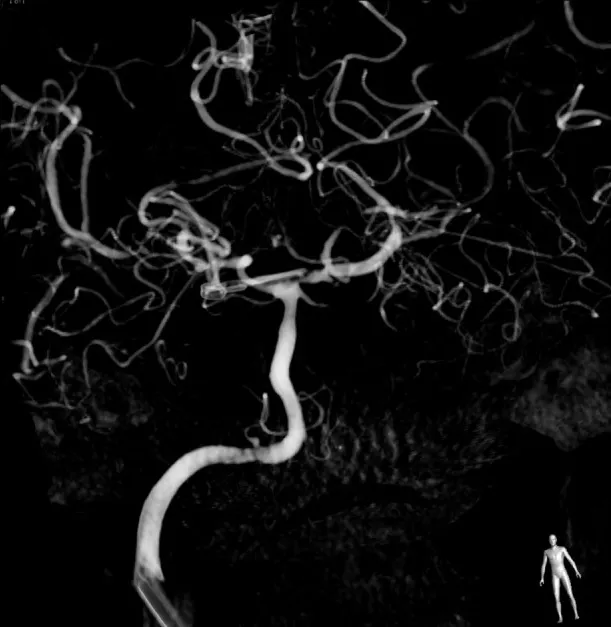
Digital subtraction arteriogram of the right common carotid artery showing the aneurysm was completely clipped.
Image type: radiology (mri)